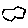
Label: cloud